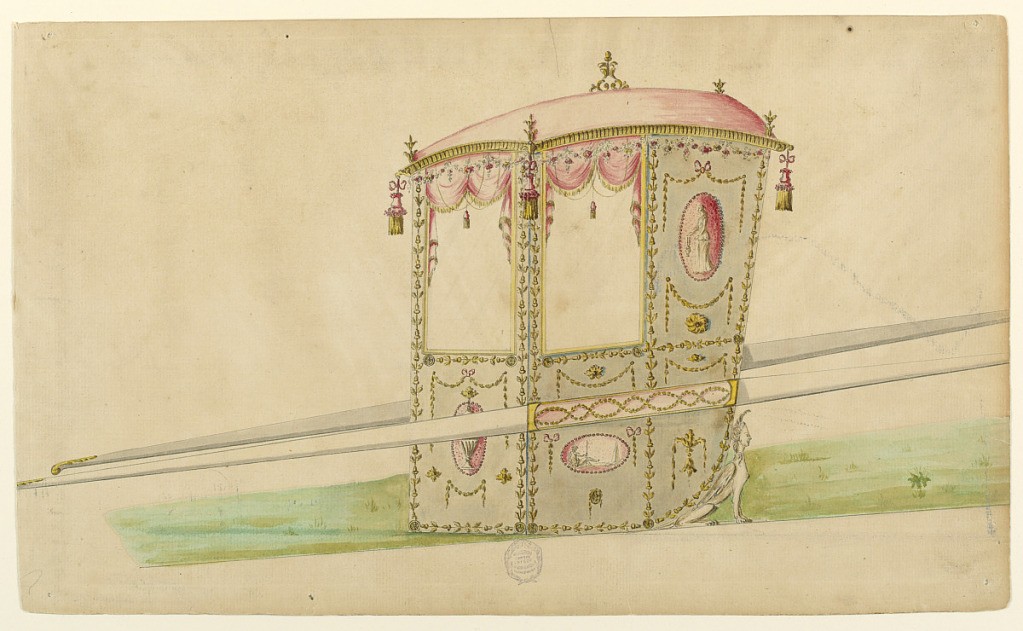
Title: Design for a sedan chair
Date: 1775–85
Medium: Pen and ink, brush and various water colors on paper
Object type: Drawing
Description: Shown from the left front corner.  Plant motifs stand in the middle and at the corners of the roof.  Tassels hand from the latter.  Festoons with roses hand from the entablature.  The panels are framed by garlands consisting of acorns and pairs of leaves.  Ovoid medallions are shown below and beside the windows. That at the doors shows an urn, that below the lateral window a fashionably dressed man sitting beside a pyramid, that beside it a woman with a sensor leaf.  Festoons and rosettes are amply used in the decoration.  The disk with the superimposed garland occurs too.  The foot is framed by a winged sphinx.  The bar is decorated in the width of the chair with two intertwined garlands.  The mountings of the bar are shown at left standing upon a meadow.